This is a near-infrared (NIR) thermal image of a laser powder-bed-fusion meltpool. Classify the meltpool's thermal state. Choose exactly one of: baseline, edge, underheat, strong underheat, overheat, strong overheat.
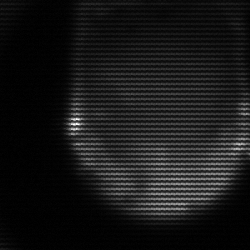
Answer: edge